Question: I am trying to predict wine quality, I have my data like below.
'''
columns white_wine red_wine
1 fixed_acidity 6.8547876684361 8.31963727329581
2 volatile_acidity 0.27824111882401 0.527820512820513
3 citric_acid 0.334191506737444 0.270975609756098
4 residual_sugar 6.39141486320947 2.53880550343965
5 chlorides 0.0457723560636995 0.0874665415884928
6 free_sulfurdioxide 35.3080849326256 15.8755472170106
7 total_sulfurdioxide 138.360657411188 46.4684177611007
8 density 0.994027376480196 0.996746679174484
9 pH 3.18826663944467 3.31111319574734
10 sulphates 0.489846876276031 0.658148843026892
11 alcohol 10.5142670477701 10.4229831144465
12 red_wine 5.87790935075541 5.63602251407129
13 white_wine 6.8547876684361 8.31963727329581
14 quality 0.27824111882401 0.527820512820513
'''
I am trying to plot a grouped bar graph that shows each value in the columns row with its respective value in the white mean and red_wine grouped together. Something like below. Does anyone have an idea how to implement this in R?

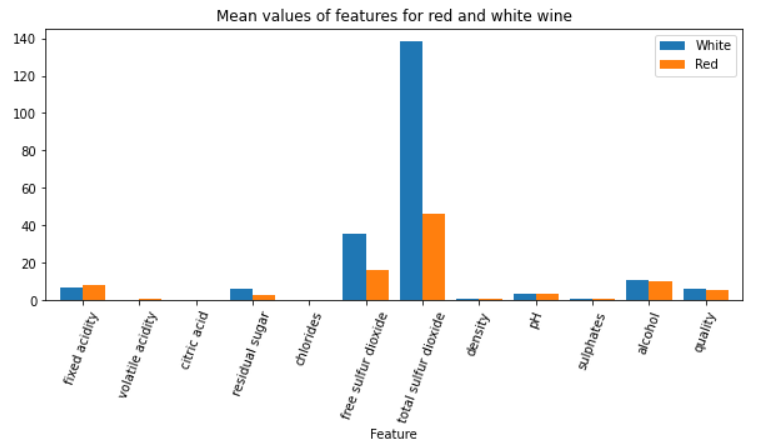
Answer: We can reshape to 'long' format with 'pivot_longer' and plot with 'ggplot'
'''
library(dplyr)
library(tidyr)
library(ggplot2)
df1 %>%
pivot_longer(cols = -columns) %>%
ggplot(aes(x = columns, y = value, fill = name)) +
geom_col()+
theme(axis.text.x = element_text(angle = 70, hjust = 1))
'''
-output
<URL>
---
If we need to 'dodge'
'''
df1 %>%
pivot_longer(cols = -columns) %>%
ggplot(aes(x = columns, y = value, fill = name)) +
geom_col(position = 'dodge')+
theme(axis.text.x = element_text(angle = 70, hjust = 1))+
ggtitle("Mean values of features for red and white wine")
'''
-output
<URL>
### data
'''
df1 <- structure(list(columns = c("fixed_acidity", "volatile_acidity",
"citric_acid", "residual_sugar", "chlorides", "free_sulfurdioxide",
"total_sulfurdioxide", "density", "pH", "sulphates", "alcohol",
"red_wine", "white_wine", "quality"), white_wine = c(6.8547876684361,
0.27824111882401, 0.334191506737444, 6.39141486320947, 0.0457723560636995,
35.3080849326256, 138.360657411188, 0.994027376480196, 3.18826663944467,
0.489846876276031, 10.5142670477701, 5.87790935075541, 6.8547876684361,
0.27824111882401), red_wine = c(8.31963727329581, 0.527820512820513,
0.270975609756098, 2.53880550343965, 0.0874665415884928, 15.8755472170106,
46.4684177611007, 0.996746679174484, 3.31111319574734, 0.658148843026892,
10.4229831144465, 5.63602251407129, 8.31963727329581, 0.527820512820513
)), class = "data.frame", row.names = c("1", "2", "3", "4", "5",
"6", "7", "8", "9", "10", "11", "12", "13", "14"))
'''